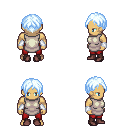
a pixel art fantasy rpg character, male body template, human, tanned skin, white tunic, red pants, white cyan parted hairstyle, white cloth bracers, maroon shoes, four views (front, back, left, right), 2x2 character sprite sheet, small pixel art, hard edges, no anti-aliasing